Question: I have a winform C# desktop application.
I have a constant stream of jpegs coming in.
I am comparing the current image with the previous 1.
By using a 3rd party tool - Emgu - I can create a new image that contains just the differences.
I then convert that image to a memory stream and then to a byte array.
In the receiving application I take this byte array and load the image via a memory stream using these bytes.
The trouble is that the image degrades quite a lot.
If I save the image to the hard drive before converting it to a memory stream on the client side the quality of the image is good.
The problem lies when i load it as a memory stream.
I encode it as jpeg.
If I encode it as a PNG before sending to the server the quality is good again.
The trouble with encoding to PNG the size in the byte array shoots up.
What my intention was all along was to reduce the number of bytes I have to upload to improve response time.
Am I doing something wrong or can this not be done?
This is my code:
'''
Bitmap imgContainingDifference
= GetDiffFromEmgu(CurrentJpegImage, PreviousJpegImage);
using (System.IO.MemoryStream msIn = new System.IO.MemoryStream())
{
holding.Save(msIn, System.Drawing.Imaging.ImageFormat.Jpeg);
data = msIn.ToArray();
}
//test here
using (System.IO.MemoryStream msOut = new System.IO.MemoryStream(_data))
{
Bitmap testIMG = (Bitmap)Image.FromStream(msOut);
}
//result is image is poor/degrades
'''
If I do this instead:
'''
using (System.IO.MemoryStream msIn = new System.IO.MemoryStream())
{
holding.Save(msIn, System.Drawing.Imaging.ImageFormat.Png);
data = msIn.ToArray();
}
using (System.IO.MemoryStream msOut = new System.IO.MemoryStream(_data))
{
Bitmap testIMG = (Bitmap)Image.FromStream(msOut);
}
//Image is good BUT the size of the byte array is
//10 times the size of the CurrentFrame right at the start.
'''
This is what the image looks like when using the kid suggestion from :

I have now tried using a encoder from the kind suggestion from @MagnatLU and I also get the same quality of image if I use FreeImage.Net.
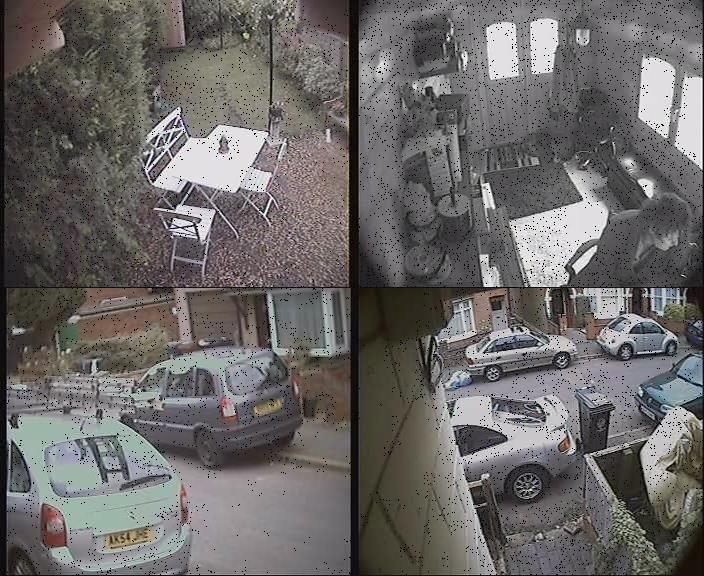
Answer: You can set <URL> when encoding your file to value that is the best empirical tradeoff between quality and size.